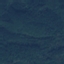
Land use / land cover class: Forest